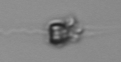
Label: Apedinella